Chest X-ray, PA view. Patient: 48 years old, sex F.
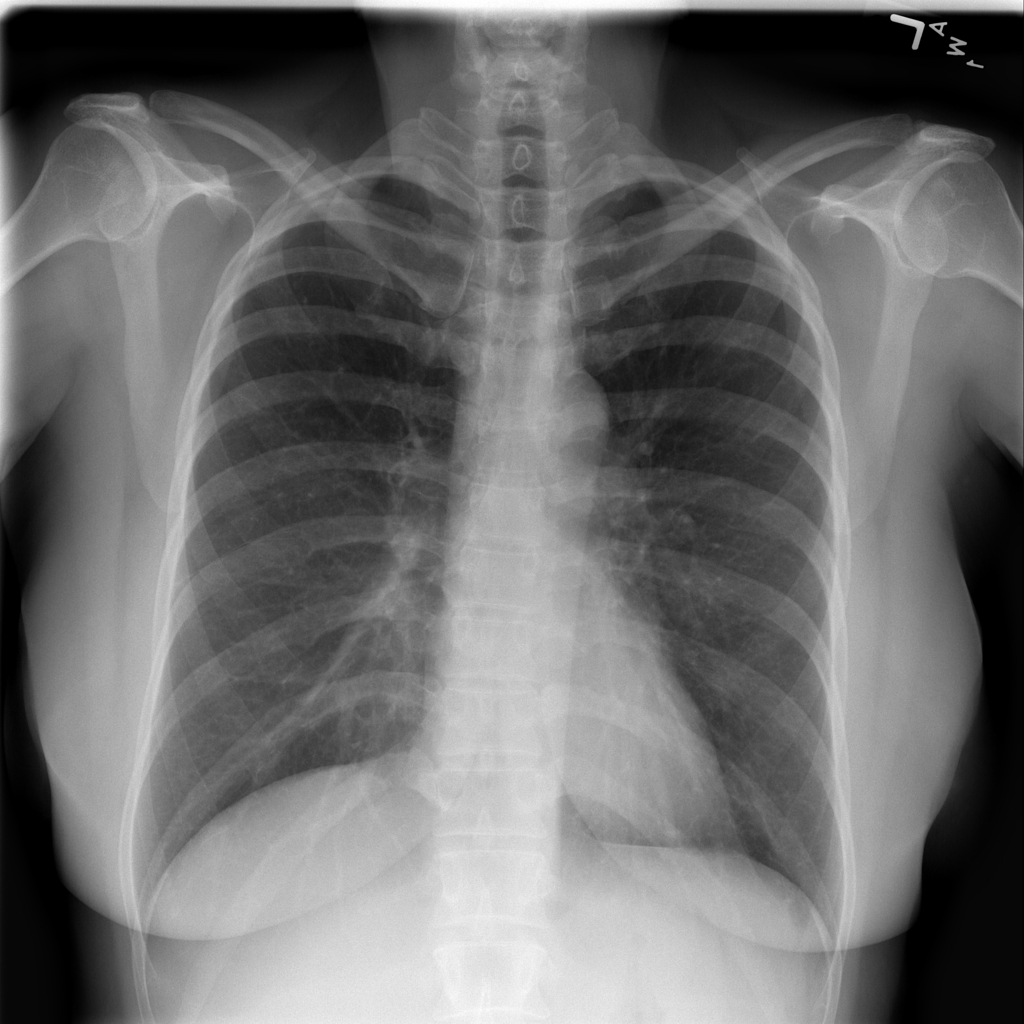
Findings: No Finding